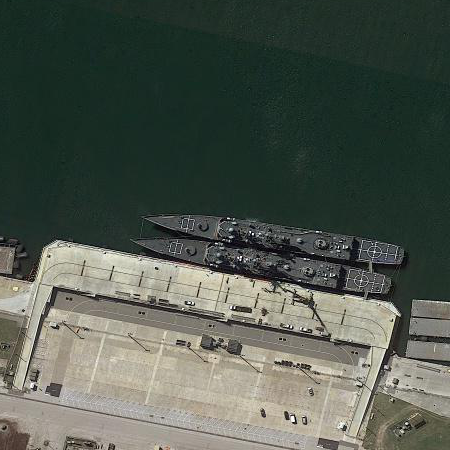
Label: cruiser